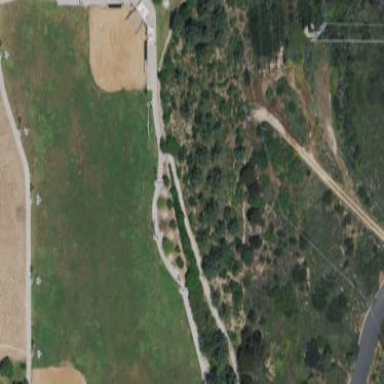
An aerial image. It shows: Baseball pitch for leisure land activities.